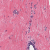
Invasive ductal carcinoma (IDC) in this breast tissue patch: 0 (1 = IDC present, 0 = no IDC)